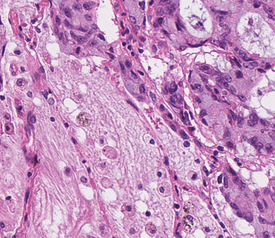
Tumor epithelial tissue: yes
Tumor-associated stroma tissue: yes
Normal tissue: no